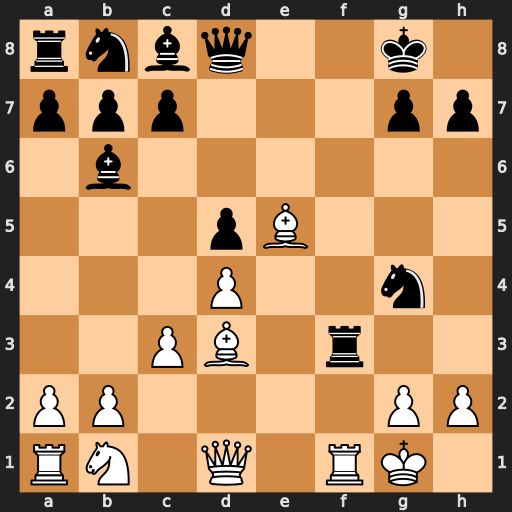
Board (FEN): rnbq2k1/ppp3pp/1b6/3pB3/3P2n1/2PB1r2/PP4PP/RN1Q1RK1
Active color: w
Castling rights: -
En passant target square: -
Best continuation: Qxf3 Nxe5 Qh5 g6 Qxe5